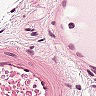
Metastatic tissue present: no